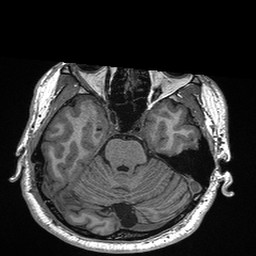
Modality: T1w
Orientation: coronal
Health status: healthy
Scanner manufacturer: siemens
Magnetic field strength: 3 T
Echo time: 0.00298 s